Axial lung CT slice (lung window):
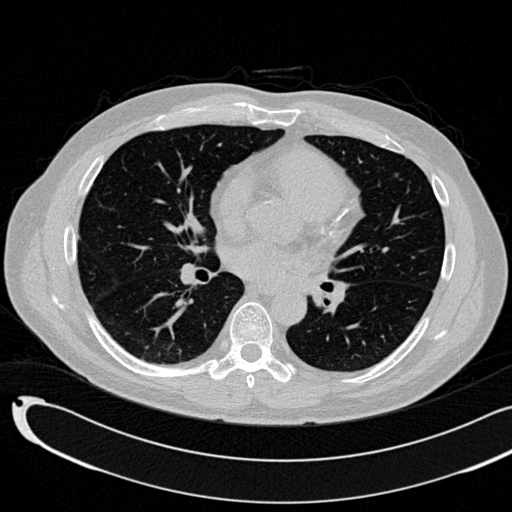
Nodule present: no